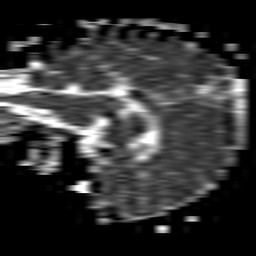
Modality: ADC
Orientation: sagittal
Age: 46
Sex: female
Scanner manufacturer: philips
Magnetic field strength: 1.5 T
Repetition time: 3.403 s
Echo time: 0.06922 s